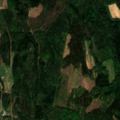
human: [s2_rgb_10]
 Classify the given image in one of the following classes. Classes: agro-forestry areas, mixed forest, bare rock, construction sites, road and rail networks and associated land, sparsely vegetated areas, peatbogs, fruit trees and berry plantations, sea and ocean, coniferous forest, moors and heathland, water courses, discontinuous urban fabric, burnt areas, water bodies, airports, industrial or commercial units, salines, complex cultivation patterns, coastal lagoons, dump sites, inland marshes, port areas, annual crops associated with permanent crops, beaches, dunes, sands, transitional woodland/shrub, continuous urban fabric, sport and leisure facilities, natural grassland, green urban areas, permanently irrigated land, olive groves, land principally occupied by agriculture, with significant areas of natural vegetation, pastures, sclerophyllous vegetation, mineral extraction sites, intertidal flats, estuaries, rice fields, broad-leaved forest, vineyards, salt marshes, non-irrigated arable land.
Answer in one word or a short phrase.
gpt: land principally occupied by agriculture, with significant areas of natural vegetation, mixed forest, transitional woodland/shrub